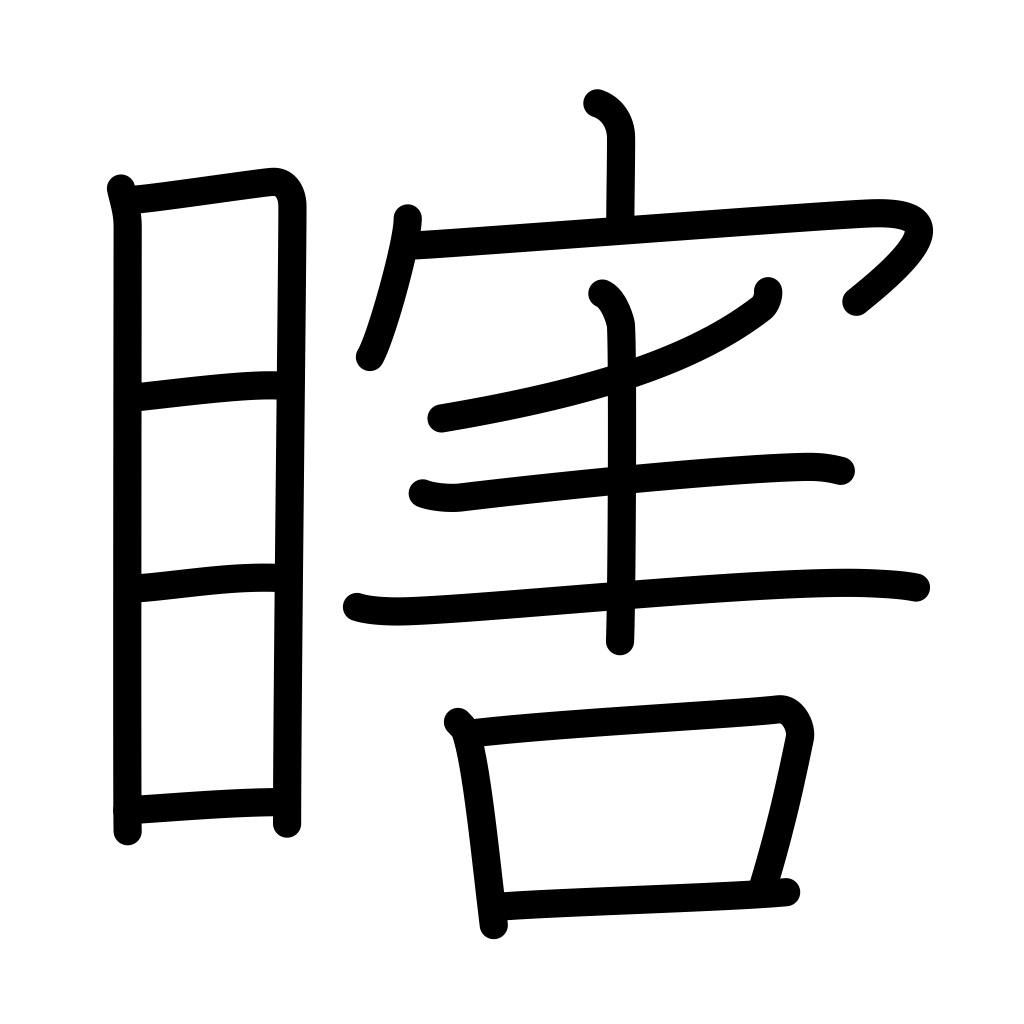
Meaning: blind eye, one eye